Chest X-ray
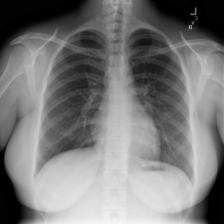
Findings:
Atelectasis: negative
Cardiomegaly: negative
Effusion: negative
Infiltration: negative
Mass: negative
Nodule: negative
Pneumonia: negative
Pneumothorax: negative
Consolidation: negative
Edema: negative
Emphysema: negative
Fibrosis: negative
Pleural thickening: negative
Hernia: negative